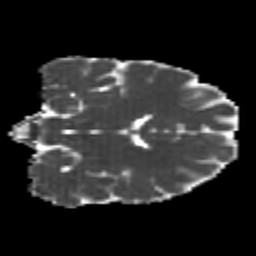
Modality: MD
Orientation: coronal
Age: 21
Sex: male
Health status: healthy
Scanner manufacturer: philips
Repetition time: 7.383 s
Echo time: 0.08599 s